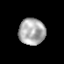
Tissue: prostate
Cell type: T cells
Senescence score: 0.3041
Nuclear area (px): 681
Mean DAPI intensity: 173.035